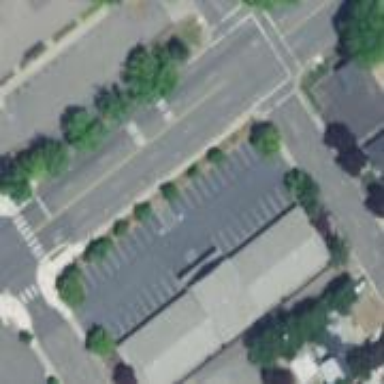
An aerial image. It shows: Retail building.